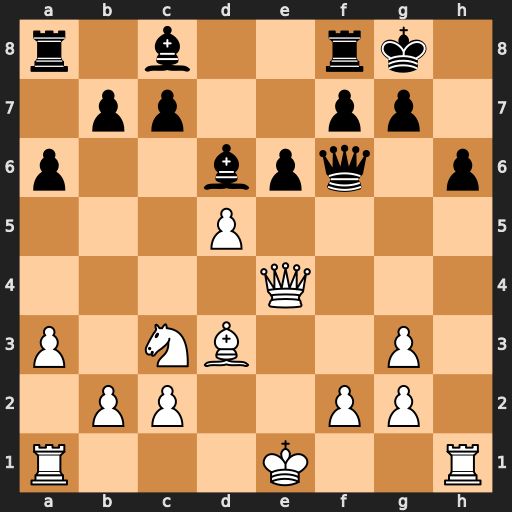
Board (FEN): r1b2rk1/1pp2pp1/p2bpq1p/3P4/4Q3/P1NB2P1/1PP2PP1/R3K2R
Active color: w
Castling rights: KQ
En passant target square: -
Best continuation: Qh7#